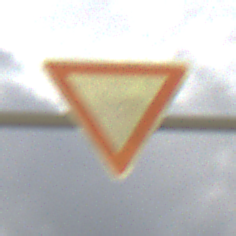
Verkehrszeichen: VorfahrtGewaehren
Umgebung: Outdoor, Suburban
Tageszeit: MorningAfternoon
Wetter: PartlyCloudy
Licht: Natural
Jahreszeit: NotSpecified
Kontrast: HighContrast